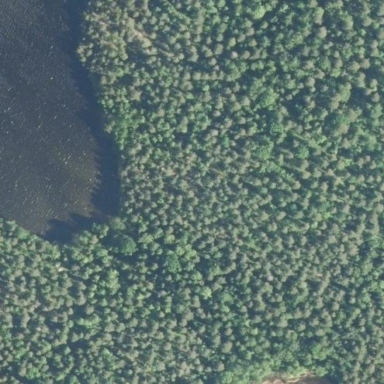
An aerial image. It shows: Forest area.